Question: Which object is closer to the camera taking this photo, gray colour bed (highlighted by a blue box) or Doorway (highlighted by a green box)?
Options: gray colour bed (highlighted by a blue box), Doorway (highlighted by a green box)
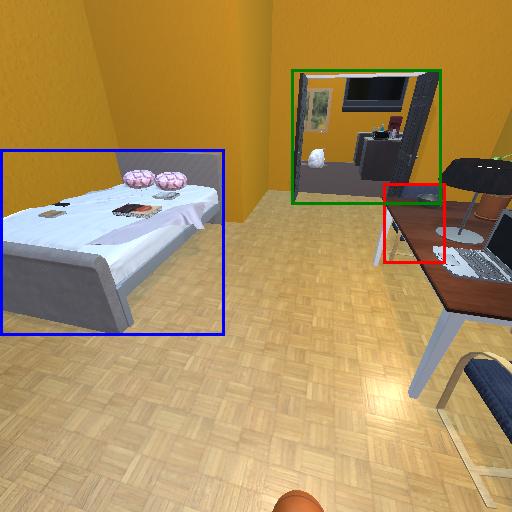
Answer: gray colour bed (highlighted by a blue box)